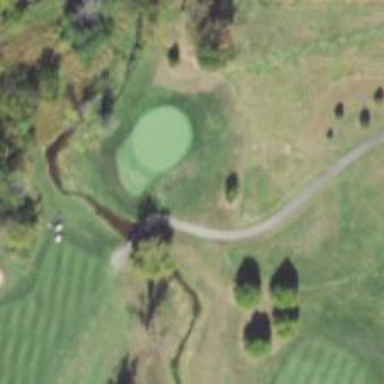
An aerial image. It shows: Service road with bridge used as golf cart path.